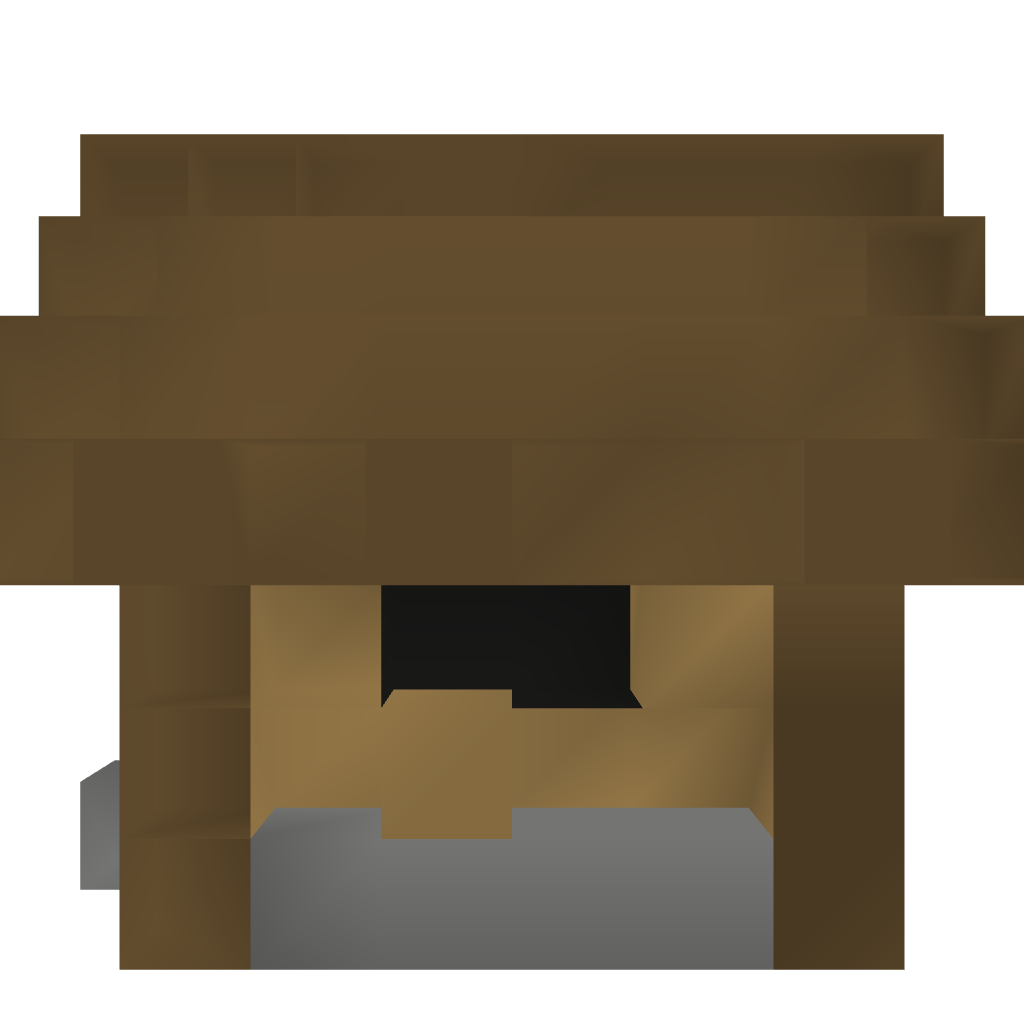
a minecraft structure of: pig house